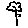
Label: flower